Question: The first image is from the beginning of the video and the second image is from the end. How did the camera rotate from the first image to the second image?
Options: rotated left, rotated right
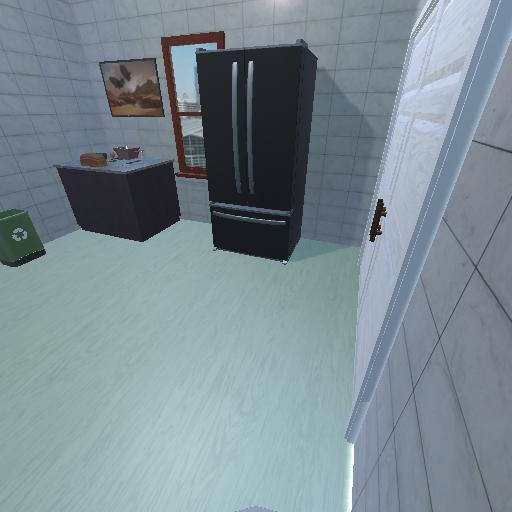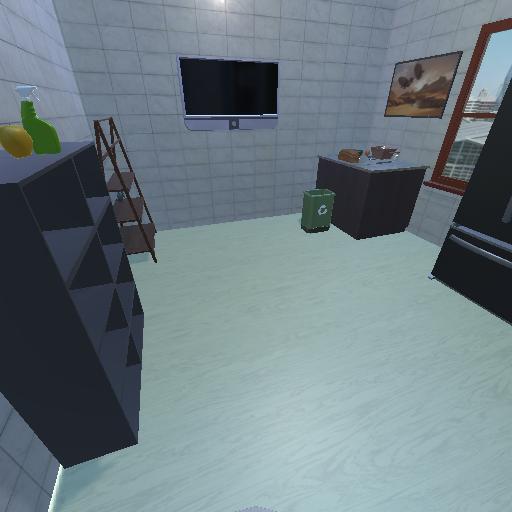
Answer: rotated left